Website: crate-barrel
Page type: billing-address
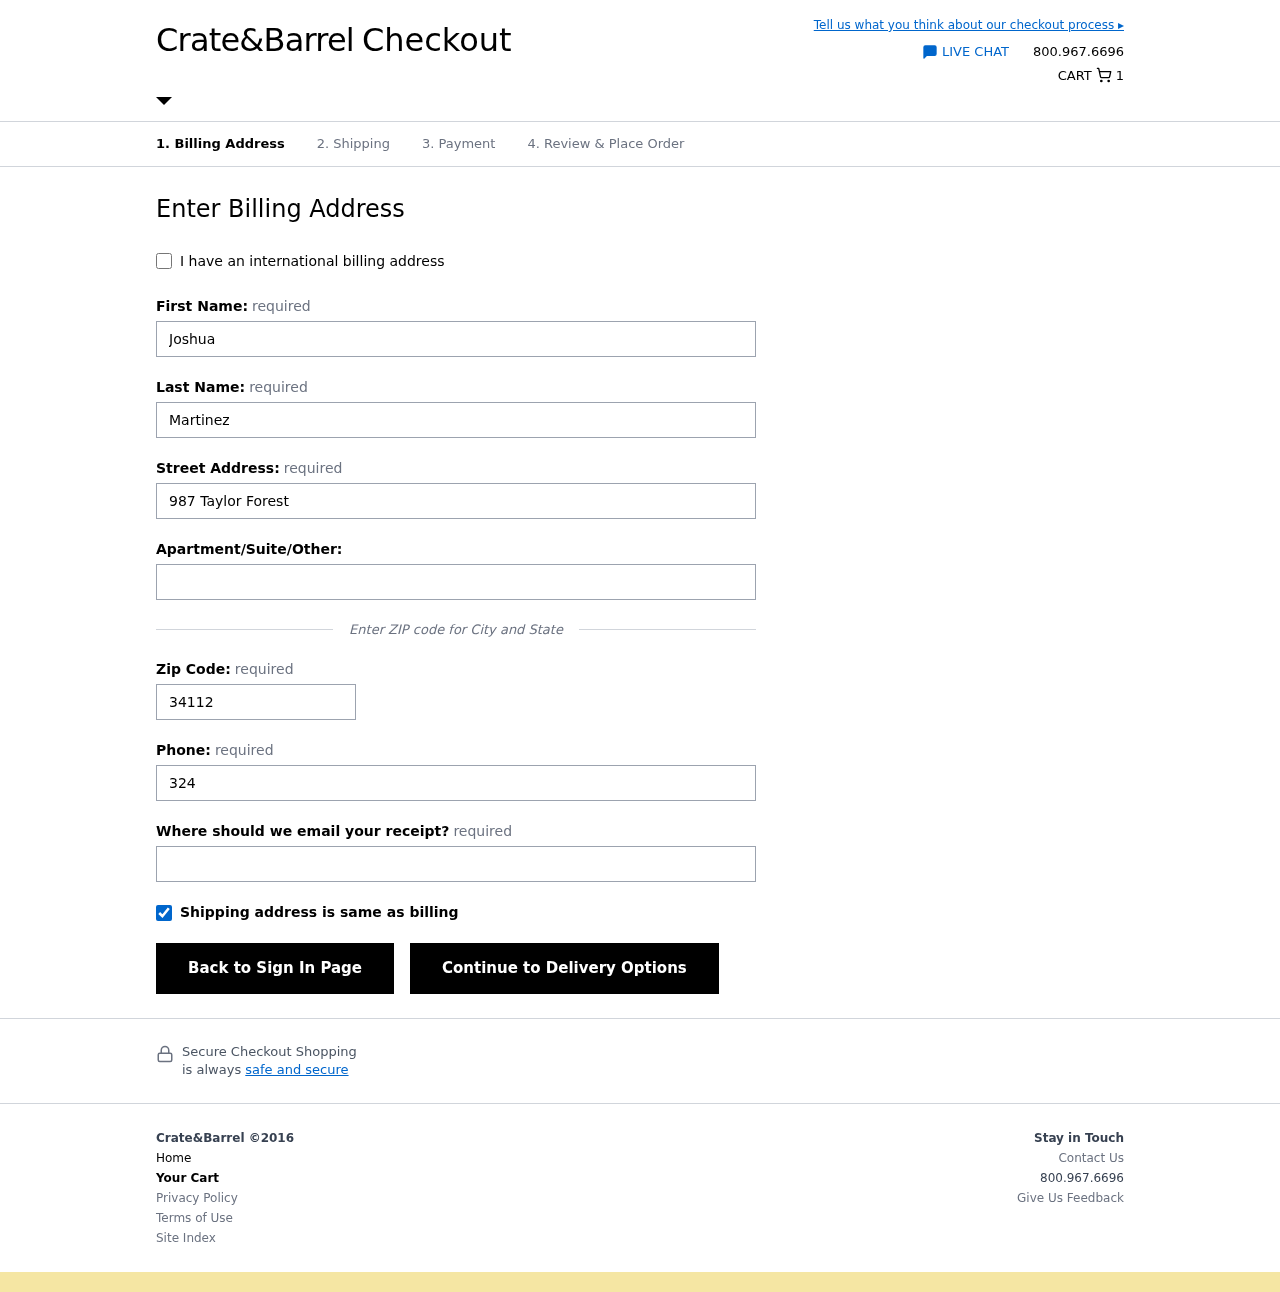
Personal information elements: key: PII_EMAIL
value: joshua_martinez@hotmail.com
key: PII_FIRSTNAME
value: Joshua
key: PII_LASTNAME
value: Martinez
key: PII_PHONE
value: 3248273836
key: PII_POSTCODE
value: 34112
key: PII_STREET
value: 987 Taylor Forest
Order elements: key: ORDER_NUM_ITEMS
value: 1